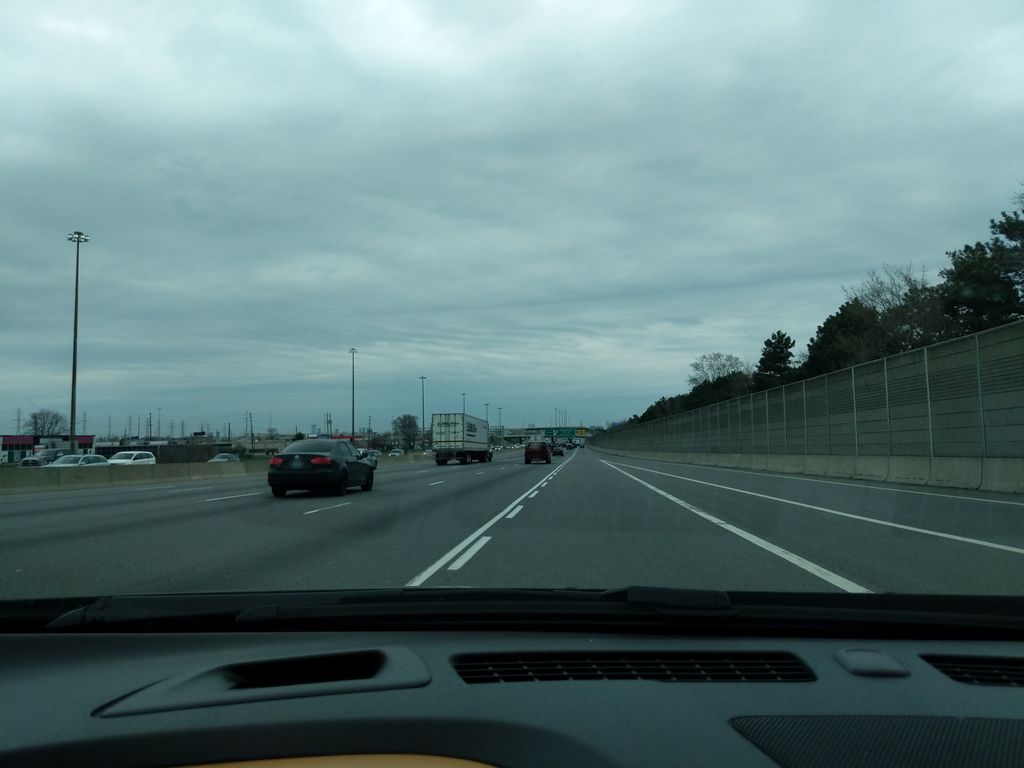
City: toronto